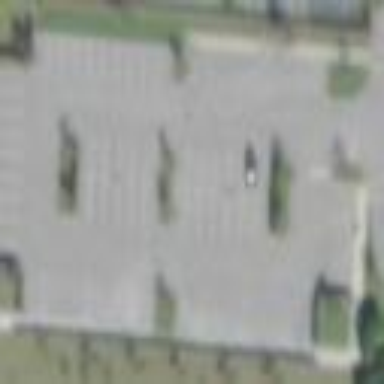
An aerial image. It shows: Parking area.